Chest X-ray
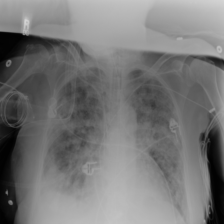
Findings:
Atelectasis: negative
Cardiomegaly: negative
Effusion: negative
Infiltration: negative
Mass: negative
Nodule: negative
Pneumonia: negative
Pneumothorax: negative
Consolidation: negative
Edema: negative
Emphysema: negative
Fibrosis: negative
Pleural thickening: negative
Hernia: negative